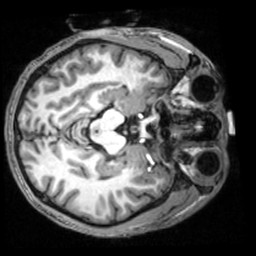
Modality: T1w
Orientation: axial
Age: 22
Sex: male
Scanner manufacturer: siemens
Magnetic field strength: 3 T
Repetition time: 2.53 s
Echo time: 0.00339 s